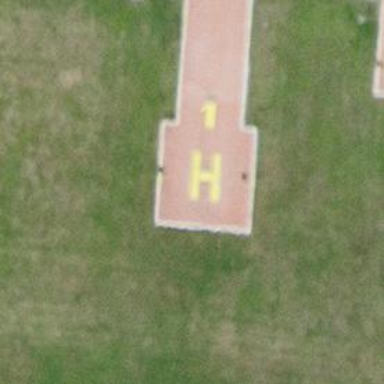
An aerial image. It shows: Image of helipad at airport.